В открытом сосуде находятся две несмешиваемые жидкости равных масс при температуре окружающей среды. В момент времени $\tau_{1}$ смесь начинают нагревать, подводя постоянную мощность. В момент времени $\tau_{5}$ сосуд оказывается пустым. В результате, получена зависимость температуры содержимого сосуда от времени (см. рисунок).
Найдите отношение удельных теплот парообразования и удельных теплоёмкостей жидкостей. Считайте, что коэффициент пропорциональности $\alpha$ между разностью температур и потоком теплоты от сосуда в окружающую среду постоянен.
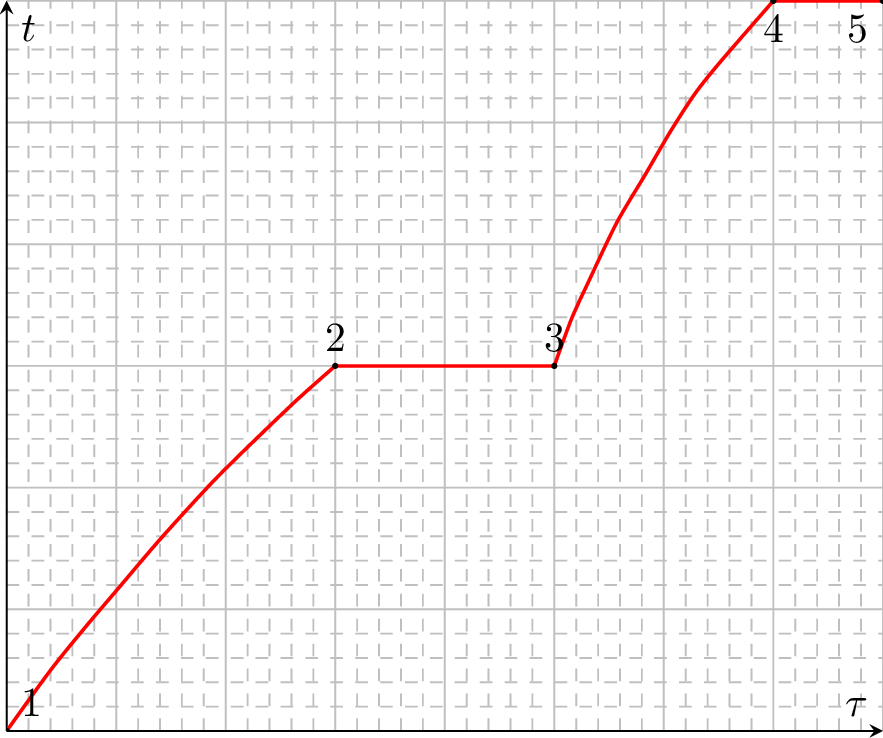
Решение: Из графика понятно, что сначала обе жидкости нагревались, затем на участке $2-3$ первая жидкость выкипала. Далее нагревалась только вторая жидкость, и на участке $4-5$ выкипела и она. Пусть исходная масса каждой из жидкостей равна $m$, мощность нагревателя $P$, а мощность тепловых потерь $N=\alpha(t-t_{1})$. Температура окружающей среды $t=t_{1}$.Обозначим угловые коэффициенты касательных к криволинейным участкам графика в точках $1$, $2$, $3$ и $4$: $k_{i}=\Delta t (\tau_{i}) / \Delta \tau$. Их величины можно найти из графика.Рассмотрим процесс нагревания жидкости, например, вблизи точки $3$. За малое время $\Delta \tau$ нагреватель отдаёт количество теплоты $\Delta Q_{+}=P \Delta \tau$, а величина тепловых потерь составит $\Delta Q_{-}=\alpha (t_{2}-t_{1}) \Delta \tau$. Тогда температура второй жидкости поднимется на:$$\Delta t=\frac{Q_{+}-Q_{-}}{c_{2} m}, \quad \text { откуда } \quad k_{3}=\frac{\Delta t}{\Delta \tau}=\frac{P-\alpha(t_{2}-t_{1})}{c_{2} m}.$$Таким образом, для точки $3$ имеем:$$P=k_{3} c_{2} m+\alpha (t_{2}-t_{1}). \qquad (1)$$Аналогично для точки $2$ запишем:$$P=k_{2}(c_{1} m+c_{2} m)+\alpha(t_{2}-t_{1}). \qquad (2)$$Вычтя уравнение $(2)$ из $(1)$, получим:$$k_{3} c_{2} m=k_{2}(c_{1} m+c_{2} m), \quad \text { откуда } \quad \frac{c_{1}}{c_{2}}=\frac{k_{3}}{k_{2}}-1 \approx 1.8 .$$Для точки $4$ можем записать аналогичное уравнение:$$P=k_{4} c_{2} m+\alpha (t_{4}-t_{1}). \qquad (3)$$На участках $2-3$ и $4-5$ температура была постоянной. Запишем уравнение теплового баланса:$$P \tau_{32}=L_{1} m+\alpha (t_{2}-t_{1}) \tau_{32}, \qquad (4)\\P \tau_{54}=L_{2} m+\alpha (t_{4}-t_{1}) \tau_{54}. \qquad (5)$$Подставив в уравнение $(4)$ значение для мощности из $(1)$ и аналогично подставив из $(3)$ в $(5)$, найдём:$$L_{1} m=k_{3} c_{2} m \tau_{32}, \quad L_{2} m=k_{4} c_{2} m \tau_{54},$$откуда$$\frac{L_{1}}{L_{2}}=\frac{k_{3} \tau_{32}}{k_{4} \tau_{54}} \approx 4.4.$$
Ответ: $$ \frac{L_{1}}{L_{2}}=\frac{k_{3} \tau_{32}}{k_{4} \tau_{54}} \approx 4.4. $$
Темы:
T, Теплоемкость, Всероссийские, Теплота, Обработка графика, Теплообмен